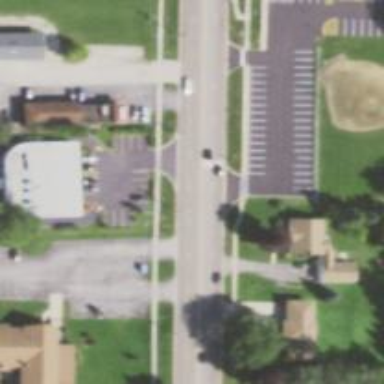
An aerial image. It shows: Unmarked crossing on the road.